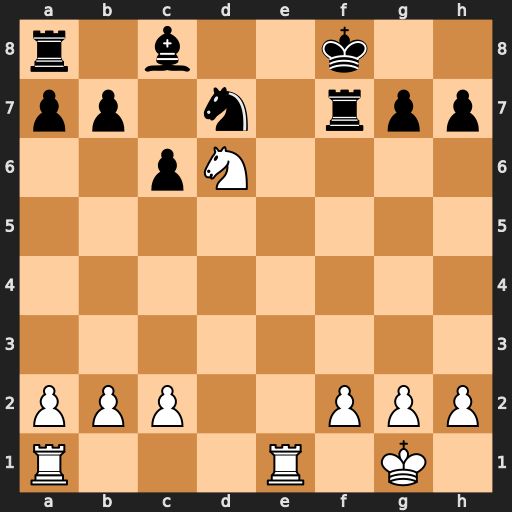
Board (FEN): r1b2k2/pp1n1rpp/2pN4/8/8/8/PPP2PPP/R3R1K1
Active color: w
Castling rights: -
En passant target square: -
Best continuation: Re8#